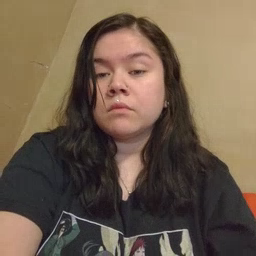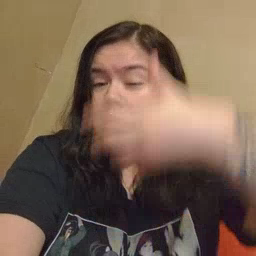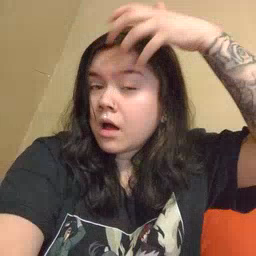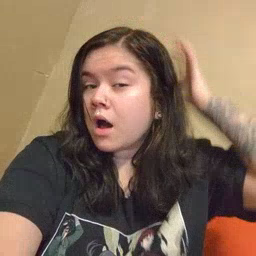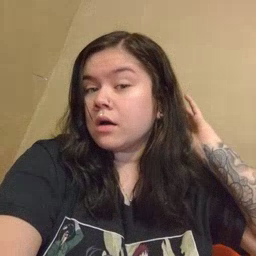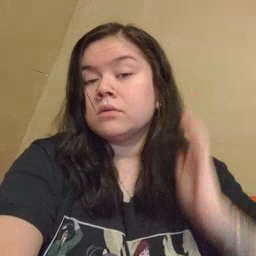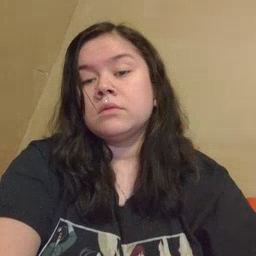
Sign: lion